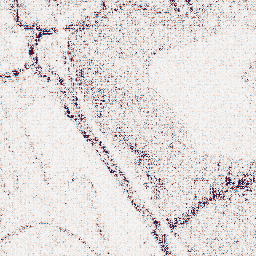
Category: wavelet
Decomposition family: wavelet_reverse_biorthogonal
Decomposition parameters: wavelet: rbio4.4
level: 1
Upsampling method: nearest
Upsampling parameters: scale: 2
Upsampling scale: 2